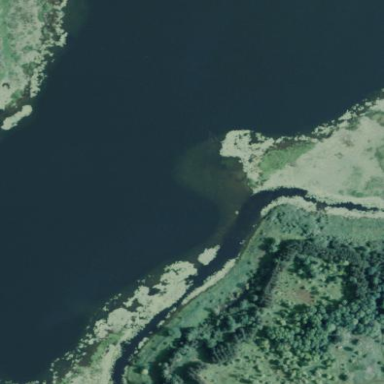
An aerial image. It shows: Beautiful lake surrounded by nature.